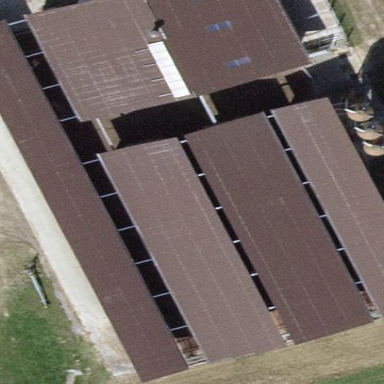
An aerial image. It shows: View of roof of building.